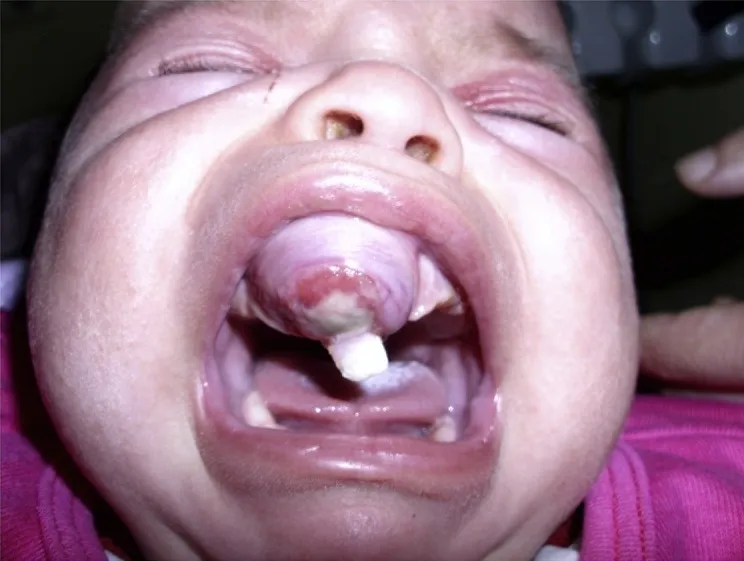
Patient 1 preoperatively.
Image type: medical_photograph (oral_photograph)